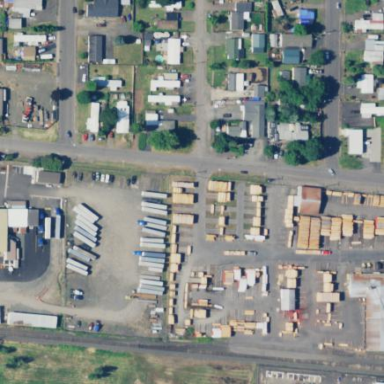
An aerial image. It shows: Industrial area dedicated to sawmill.